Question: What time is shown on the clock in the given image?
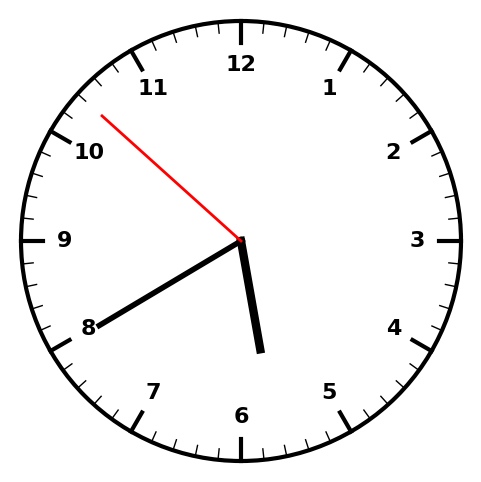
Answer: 05:39:52